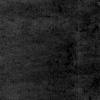
Atmospheric dust classification: not_dusty